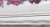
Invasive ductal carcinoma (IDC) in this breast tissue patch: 0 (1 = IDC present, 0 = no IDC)